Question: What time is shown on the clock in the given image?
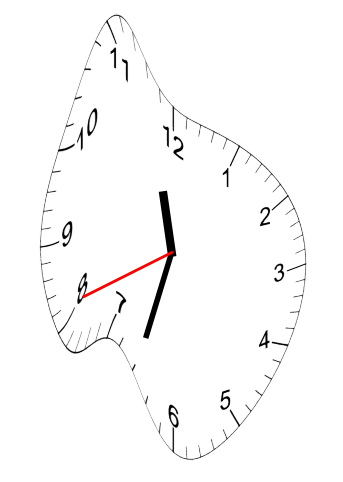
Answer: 11:32:41